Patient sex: F
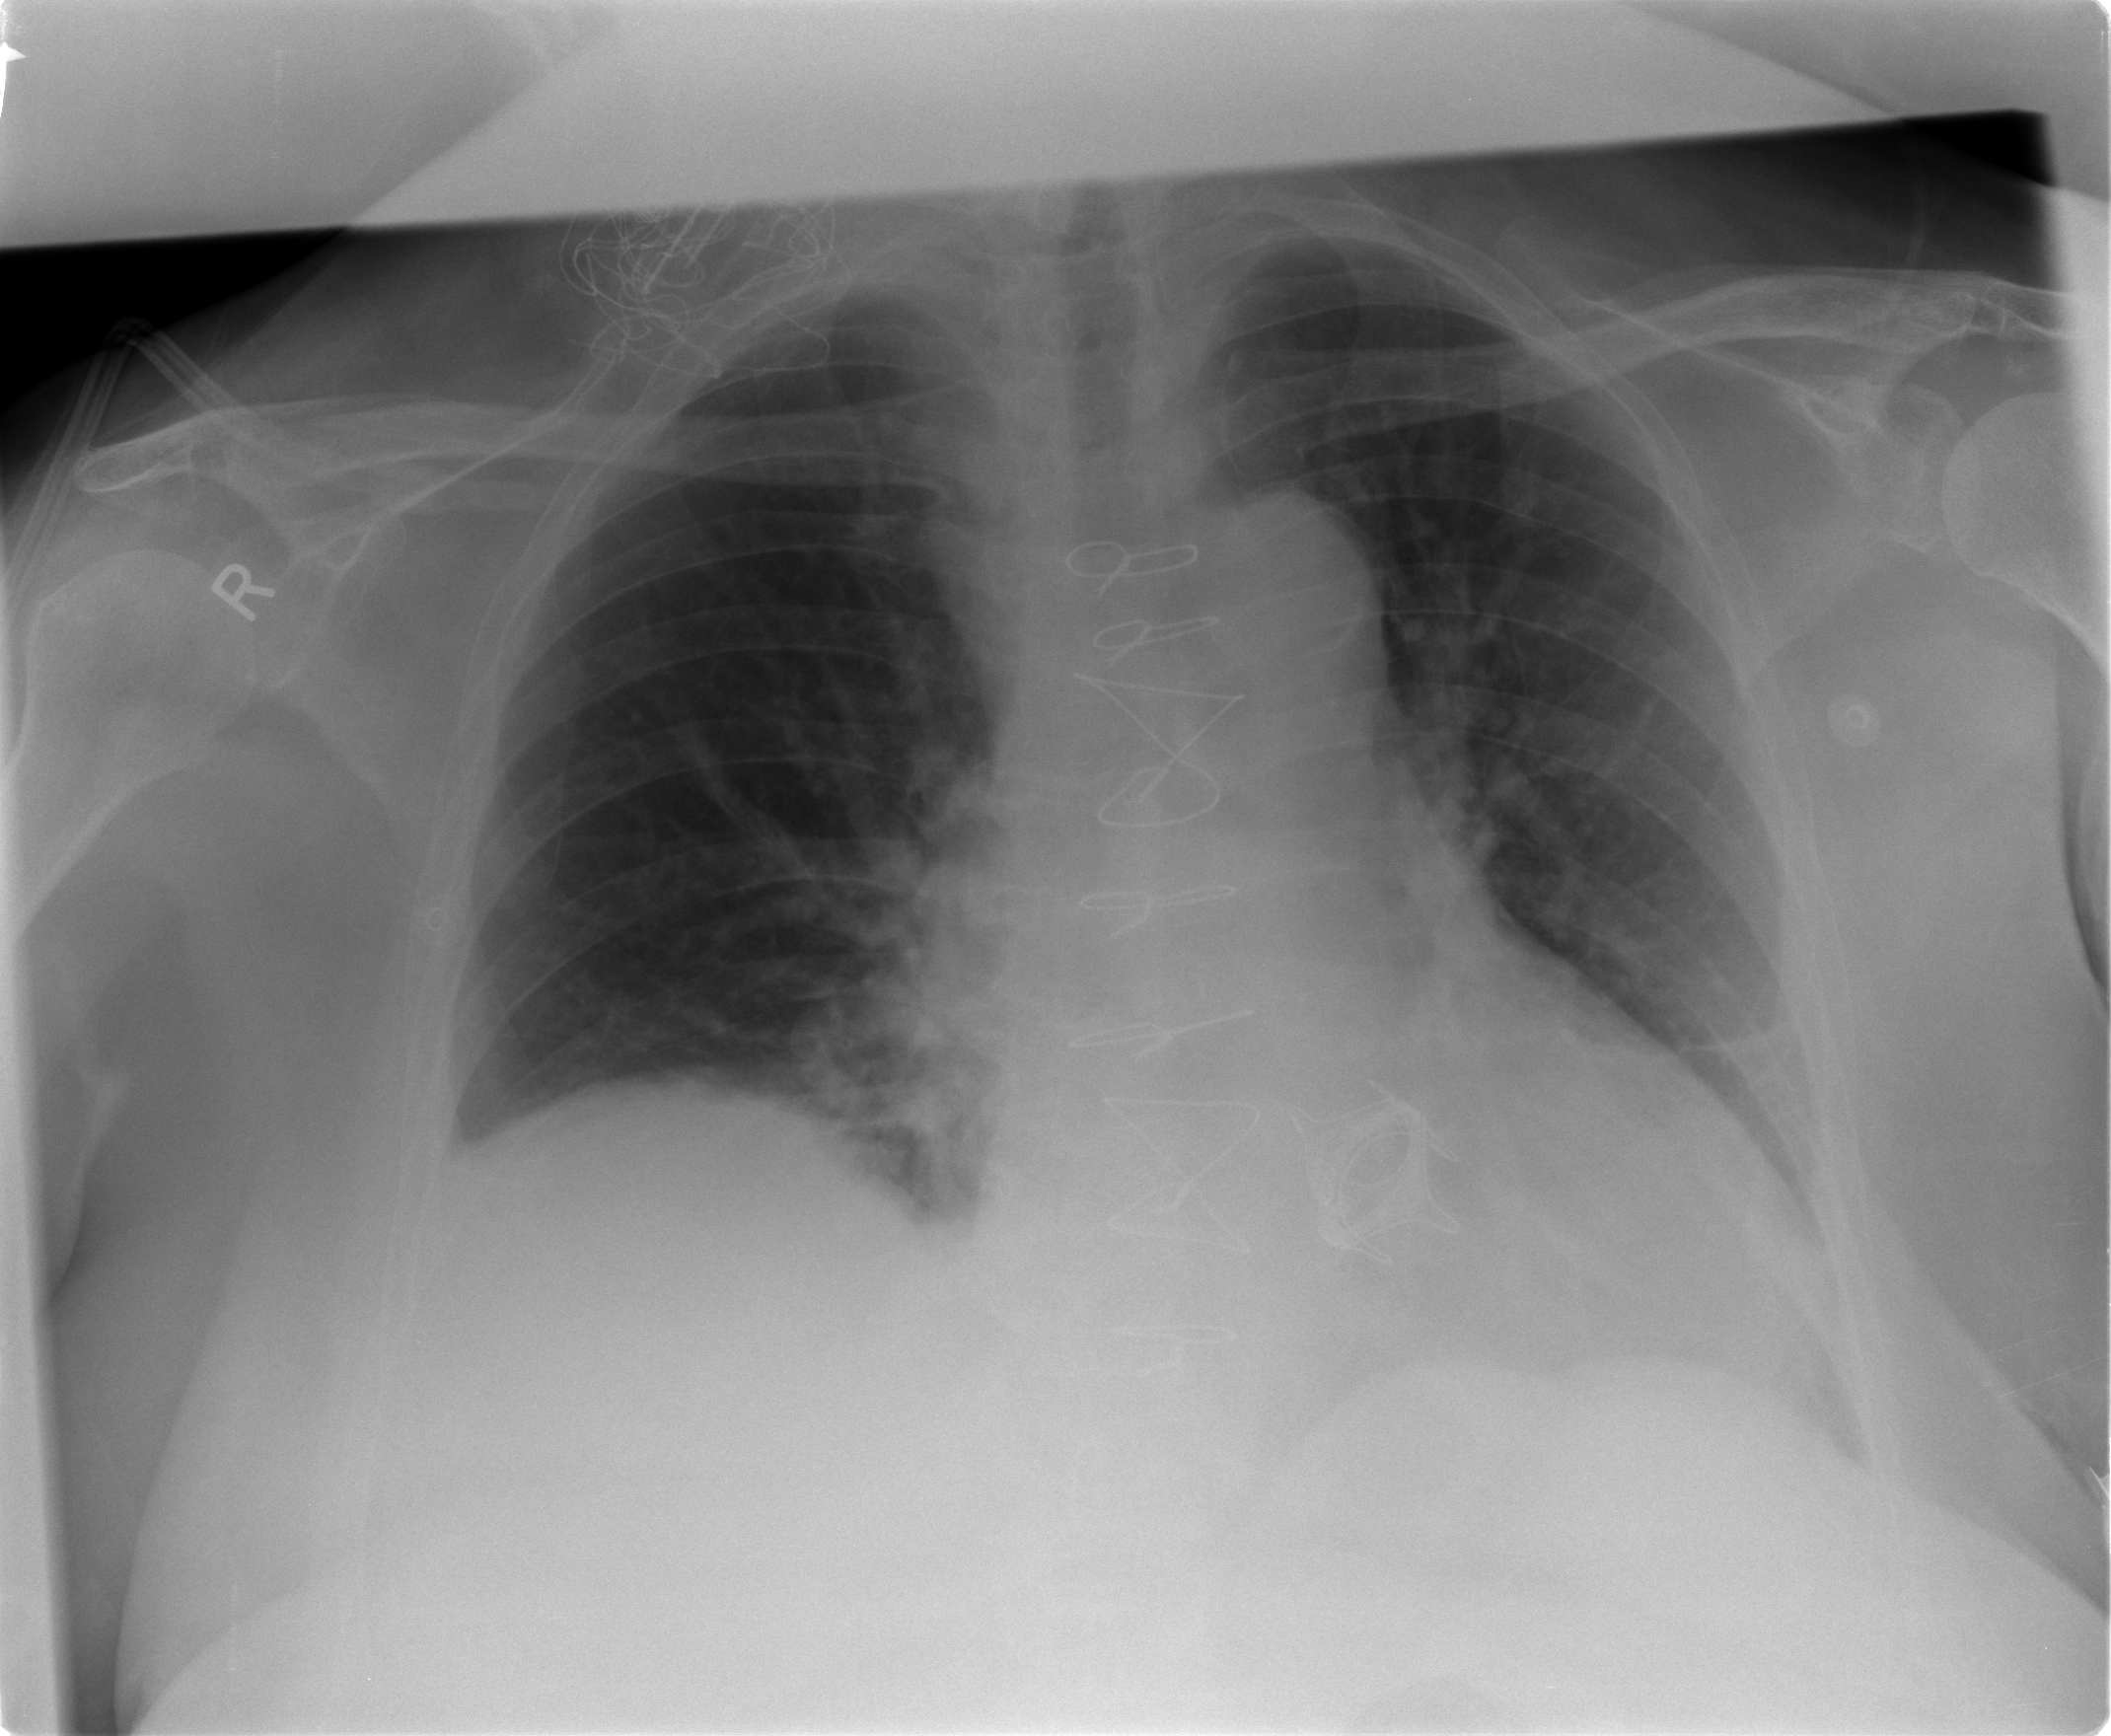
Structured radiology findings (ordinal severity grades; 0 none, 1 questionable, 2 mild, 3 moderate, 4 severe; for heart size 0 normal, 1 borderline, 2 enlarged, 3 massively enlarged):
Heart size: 0
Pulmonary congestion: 0
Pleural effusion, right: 1
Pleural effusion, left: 0
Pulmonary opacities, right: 0
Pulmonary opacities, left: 0
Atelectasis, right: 2
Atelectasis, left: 1